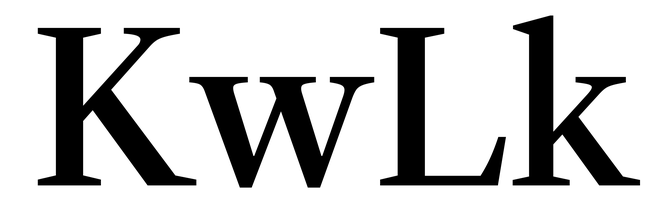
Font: LibreCaslonText_Medium